The image folds the raw vibration samples of a bearing signal into a 2-D grayscale square (signal-to-image encoding). Based on the visible evidence, which condition applies: normal, inner_race, outer_race, ball?
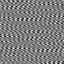
Answer: outer_race